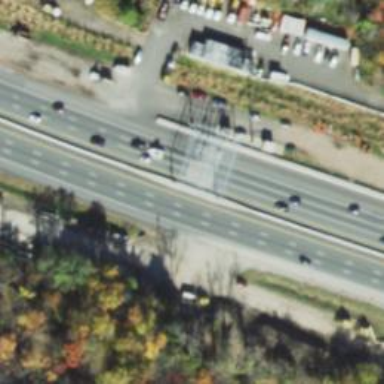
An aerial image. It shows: Toll gantry on the road.